Field crop: tomato
Growth stage: 1
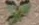
Species: solanum